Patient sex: M
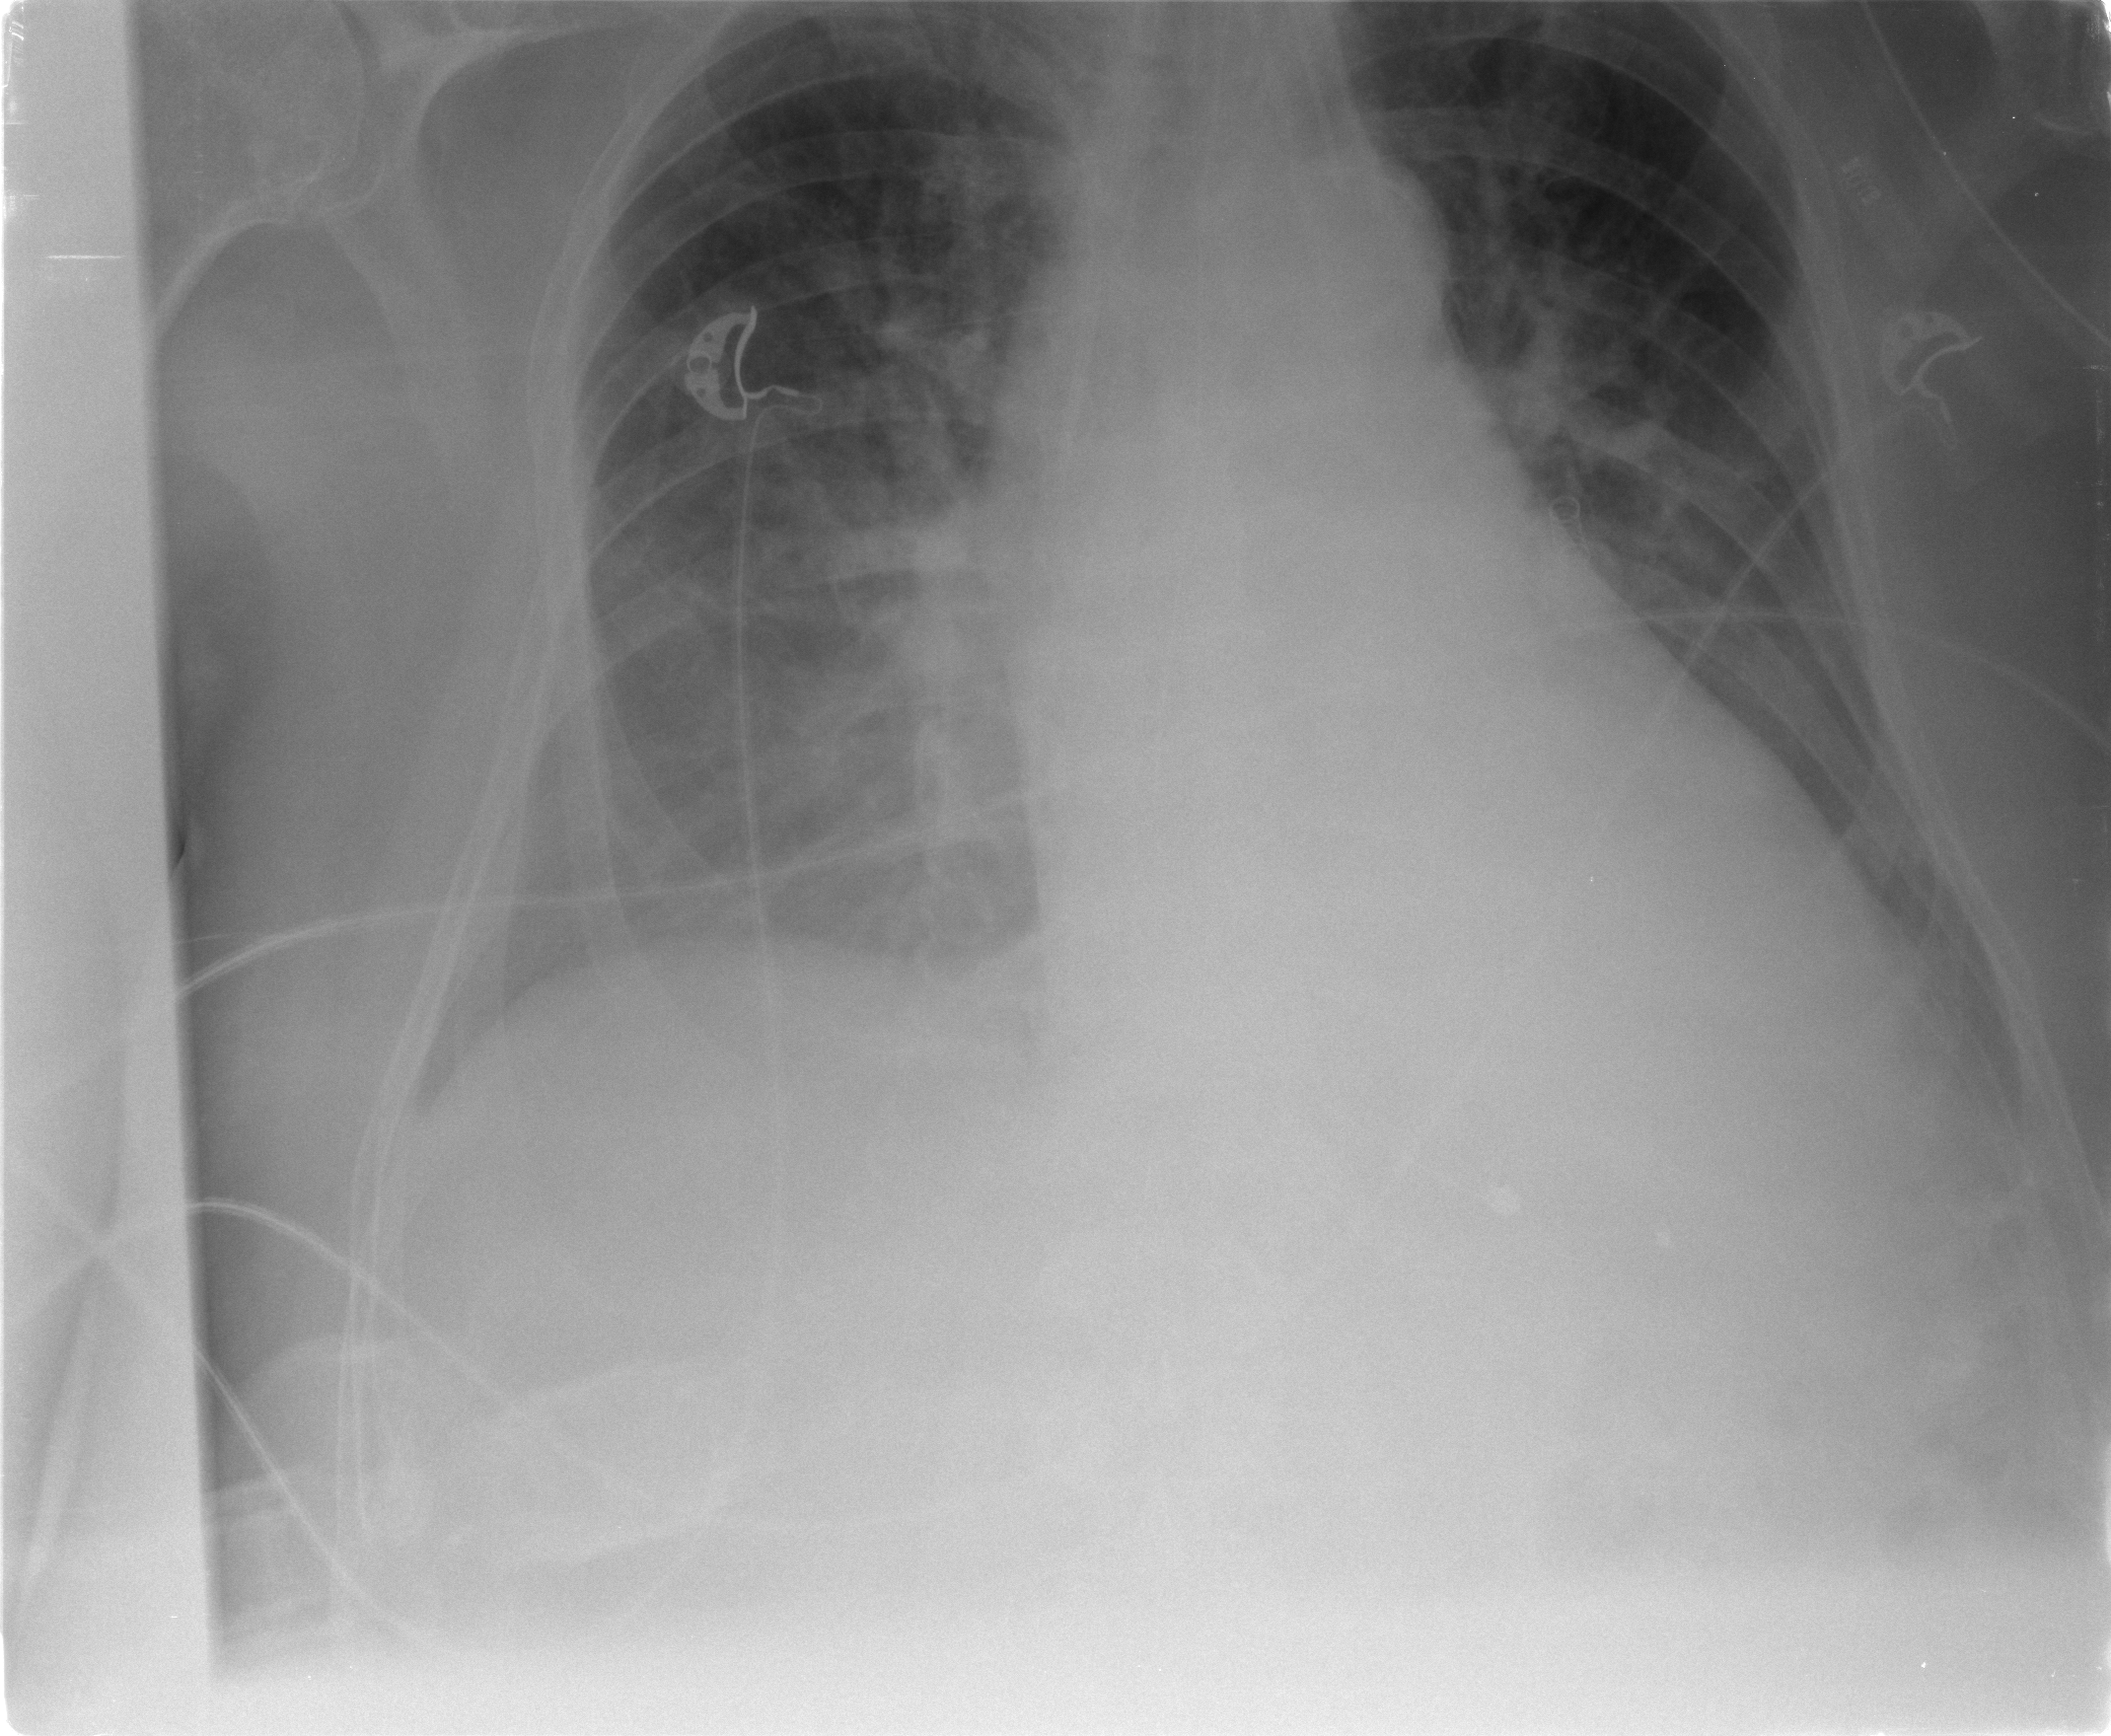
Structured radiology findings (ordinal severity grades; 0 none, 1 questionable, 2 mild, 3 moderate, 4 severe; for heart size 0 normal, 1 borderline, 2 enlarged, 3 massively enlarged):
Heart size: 0
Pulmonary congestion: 2
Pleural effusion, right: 0
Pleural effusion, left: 2
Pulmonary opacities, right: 1
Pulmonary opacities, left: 1
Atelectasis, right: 2
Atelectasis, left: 2